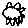
Label: sun